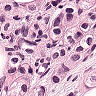
Metastatic tissue present: yes